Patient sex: F
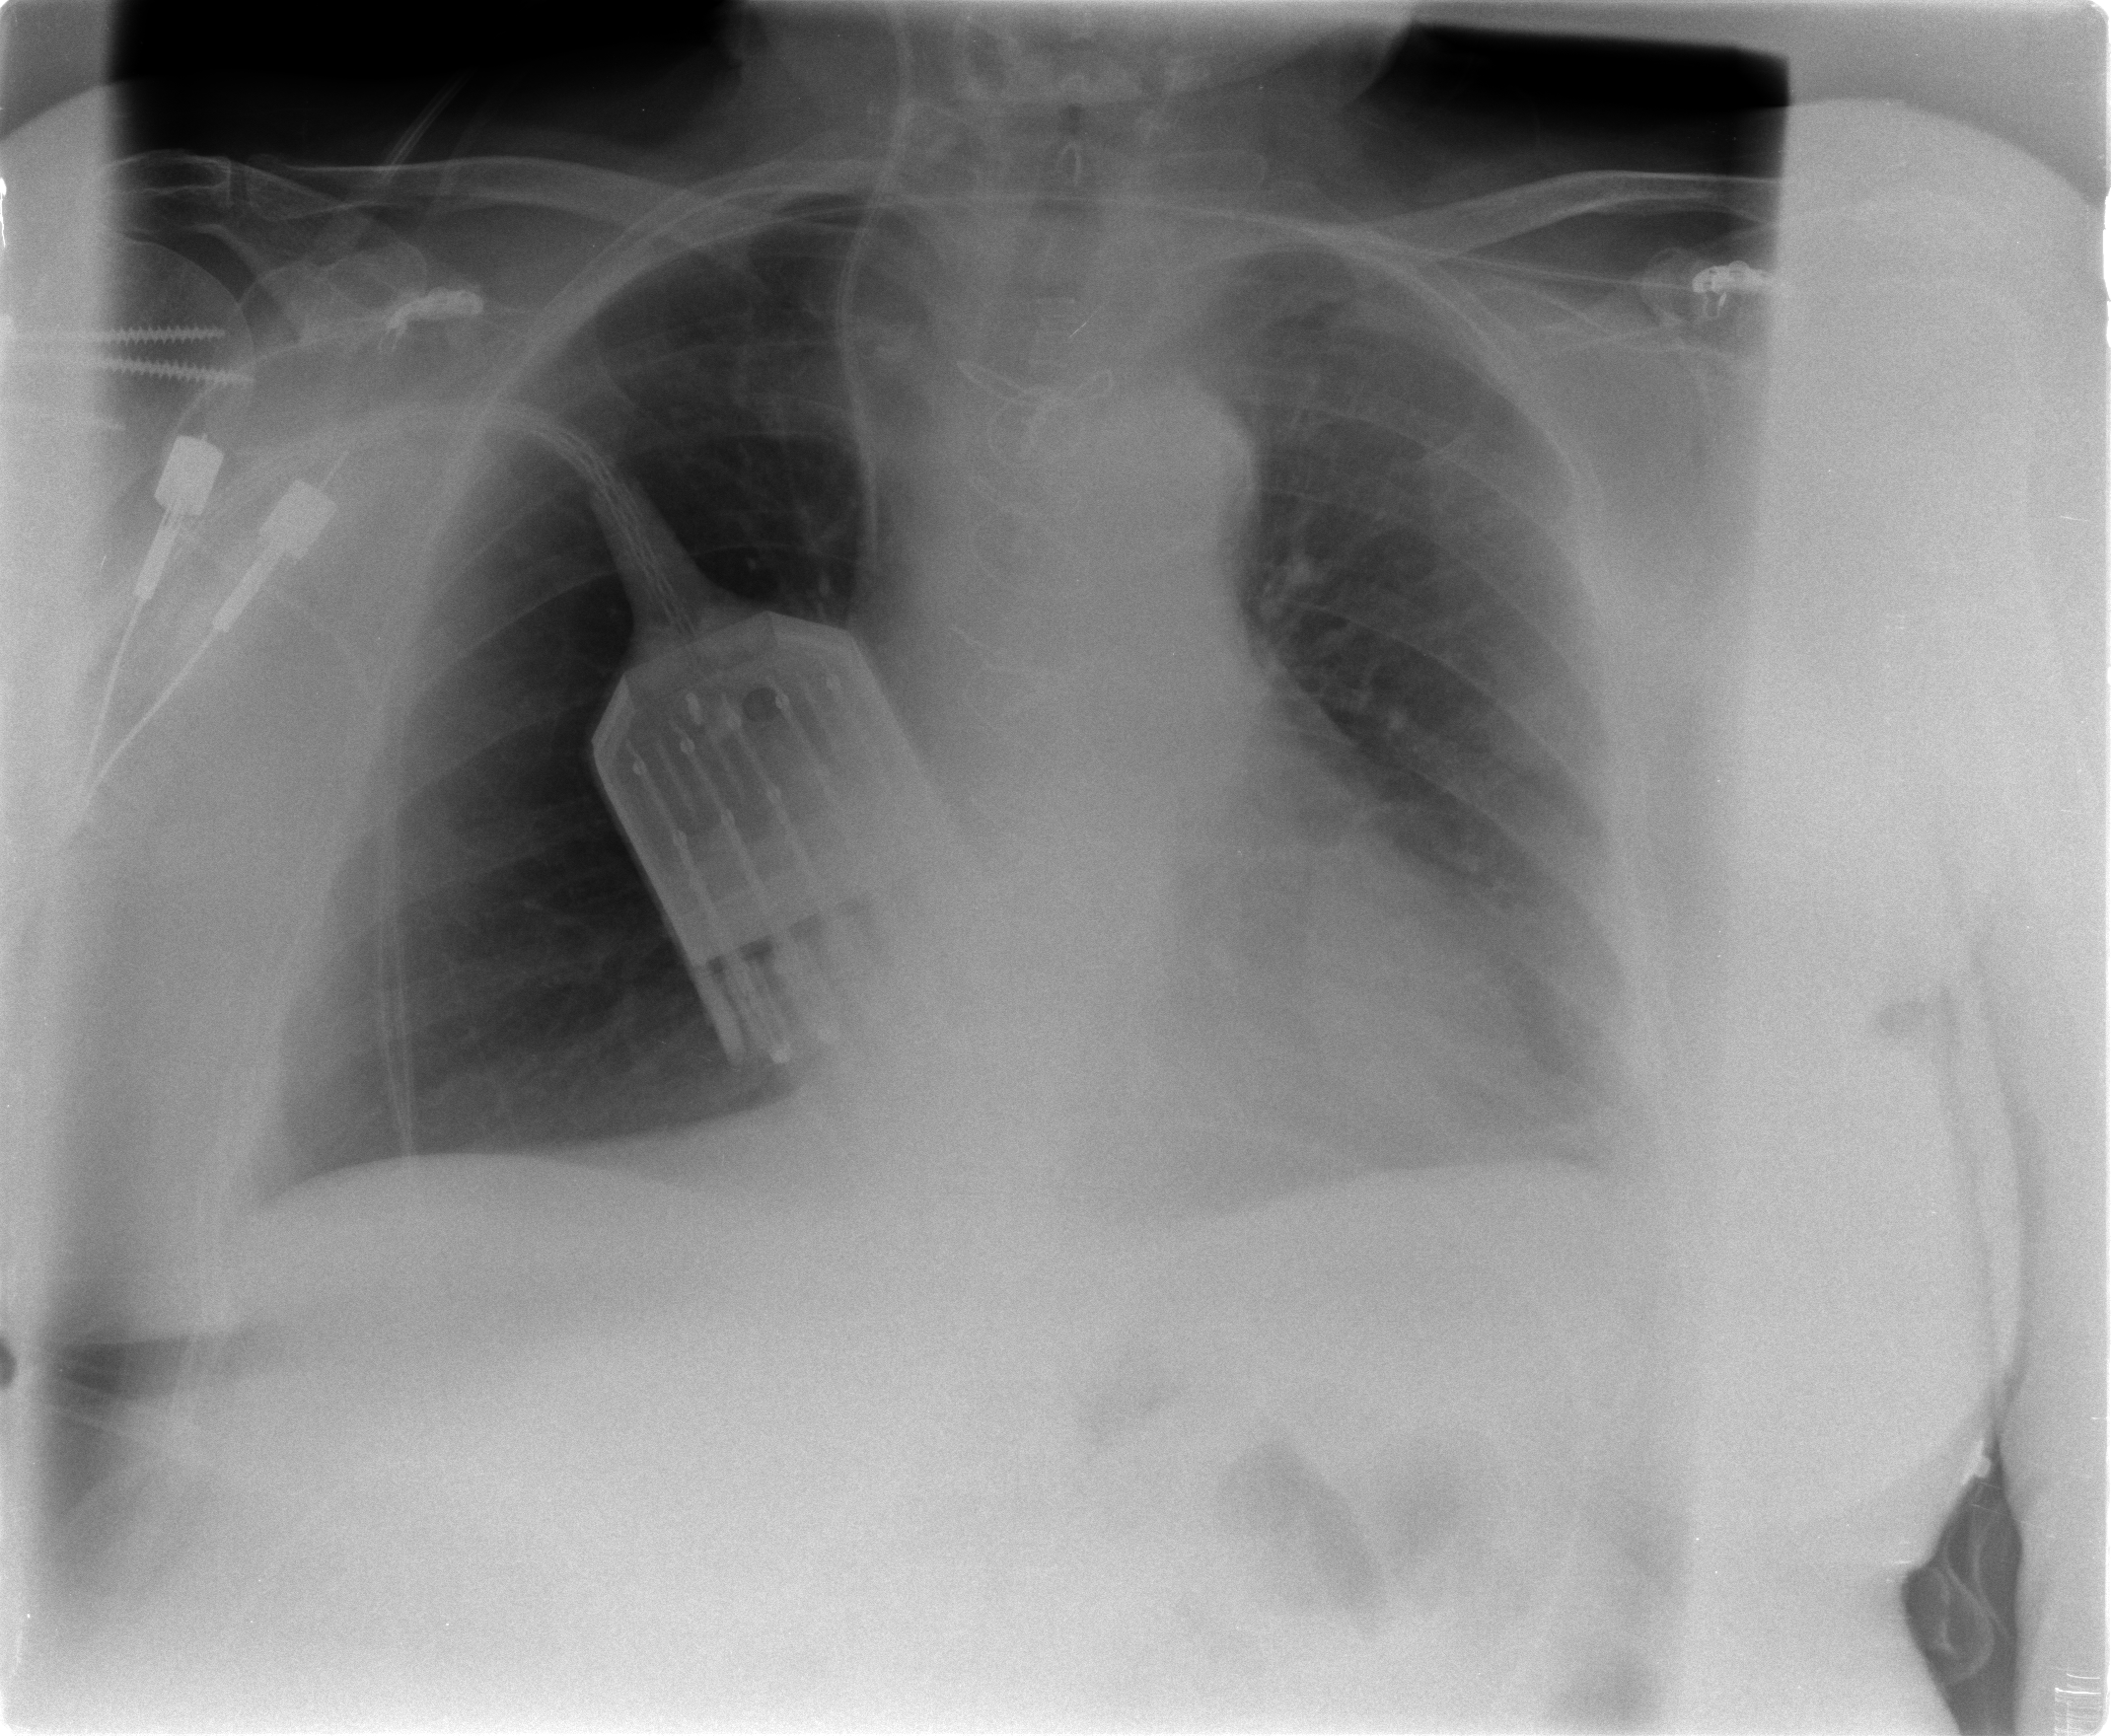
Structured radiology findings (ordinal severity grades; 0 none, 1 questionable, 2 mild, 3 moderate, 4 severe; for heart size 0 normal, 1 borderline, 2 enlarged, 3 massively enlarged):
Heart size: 1
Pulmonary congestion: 0
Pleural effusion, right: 2
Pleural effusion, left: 2
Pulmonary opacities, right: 0
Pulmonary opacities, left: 0
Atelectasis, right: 0
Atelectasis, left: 2